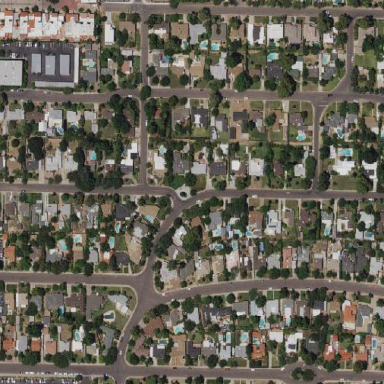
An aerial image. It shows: Residential area within neighborhood.